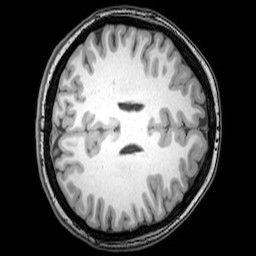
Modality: T1w
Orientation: axial
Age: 21
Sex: female
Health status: healthy
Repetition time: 0.081 s
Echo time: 0.037 s